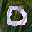
Label: 0